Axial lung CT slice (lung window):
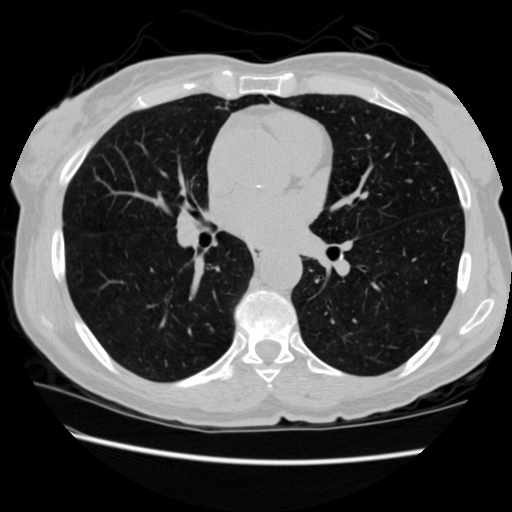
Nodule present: no